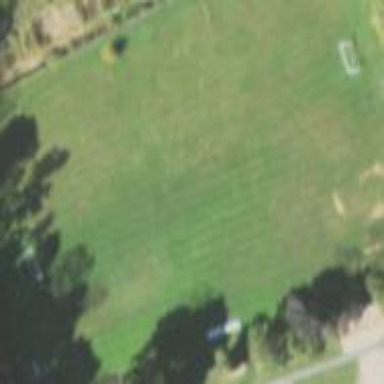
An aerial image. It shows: Soccer pitch designated for leisure and sports activities.